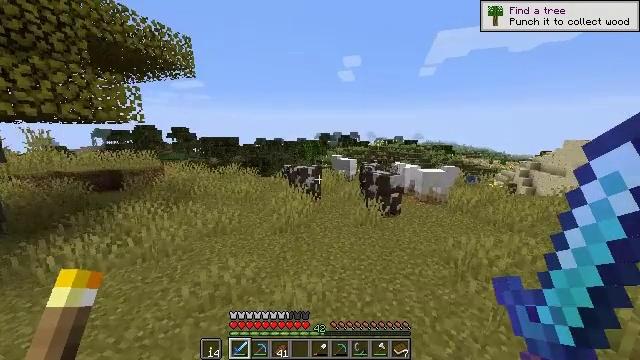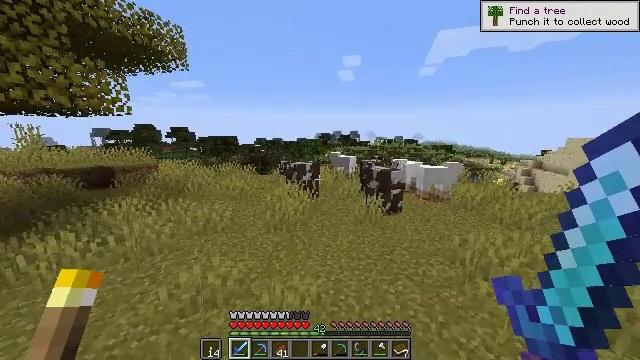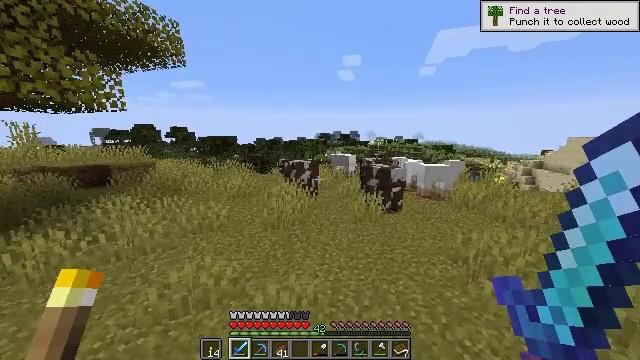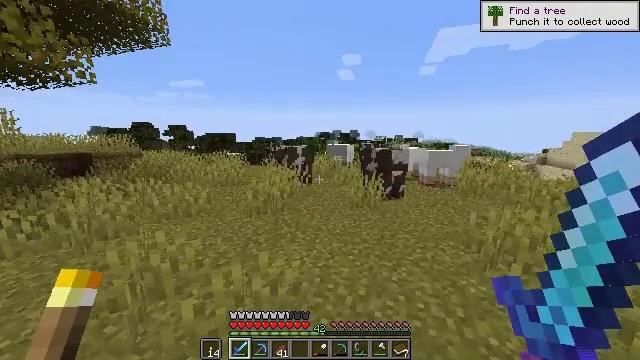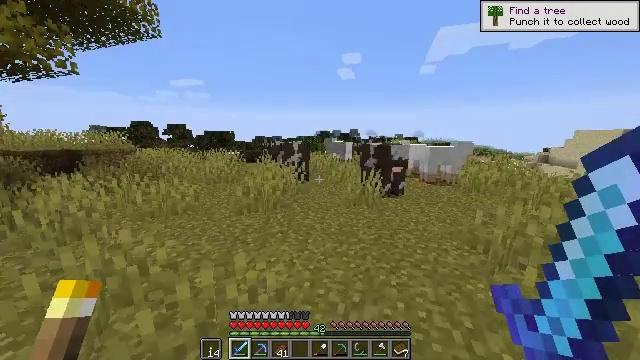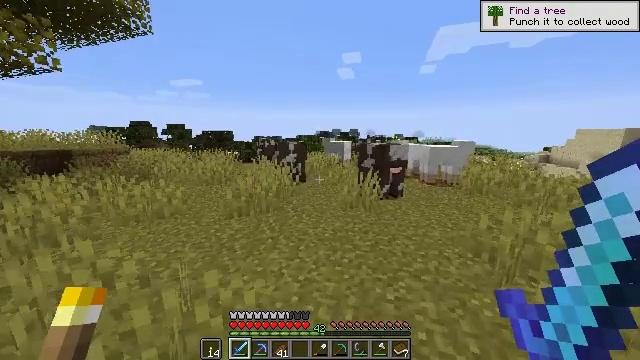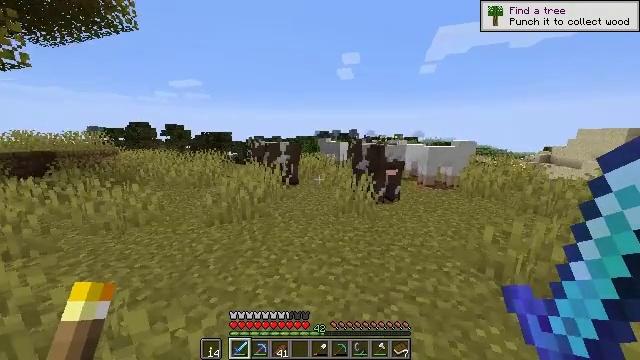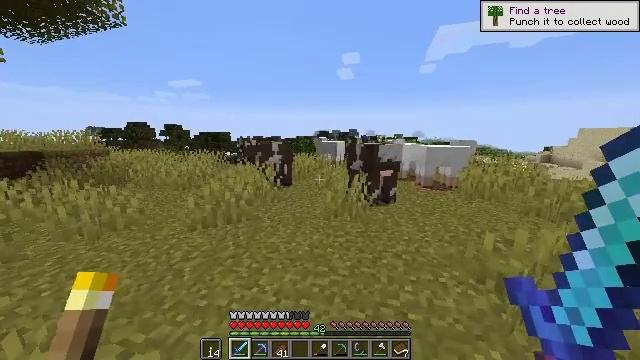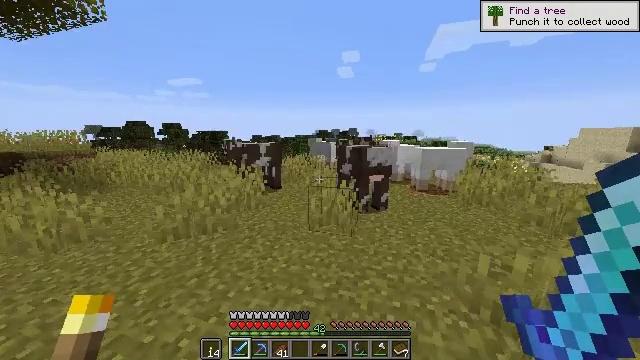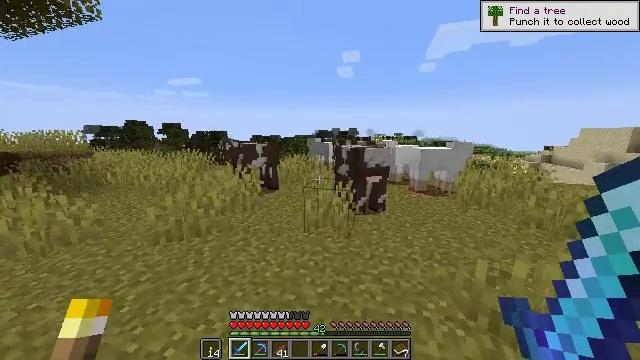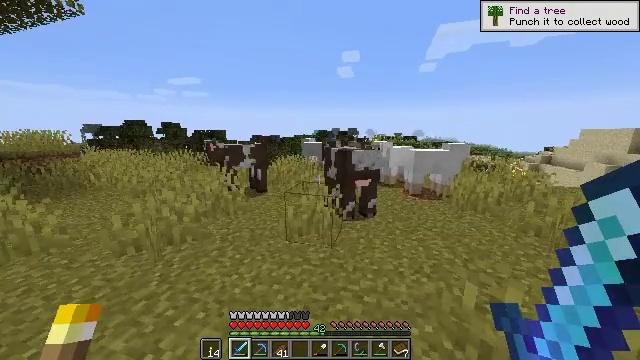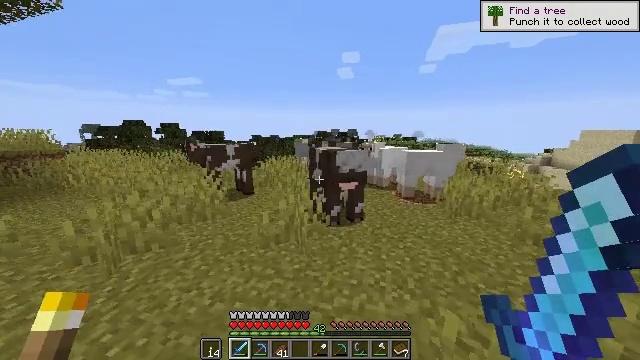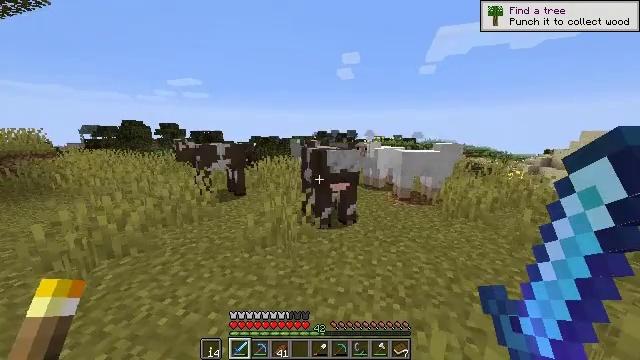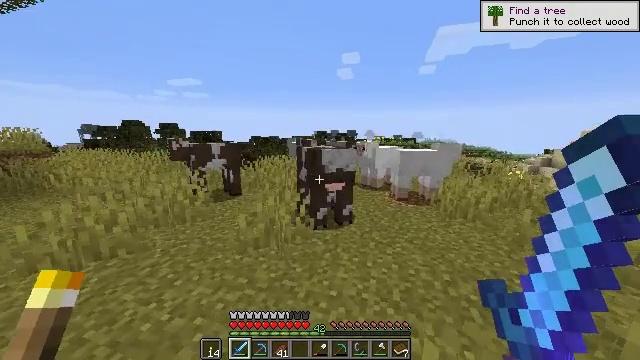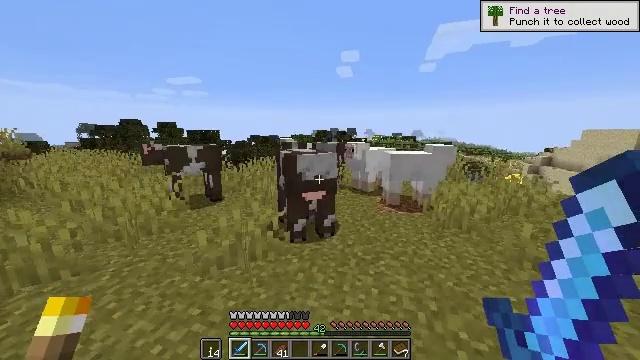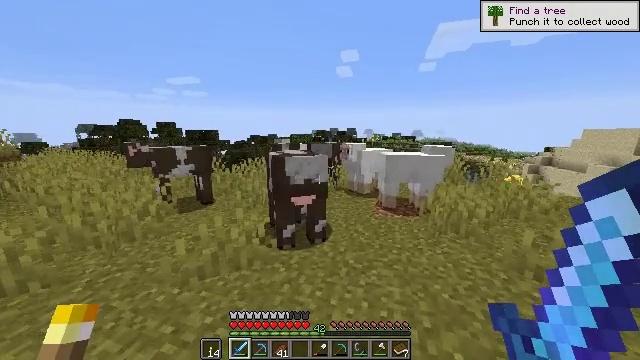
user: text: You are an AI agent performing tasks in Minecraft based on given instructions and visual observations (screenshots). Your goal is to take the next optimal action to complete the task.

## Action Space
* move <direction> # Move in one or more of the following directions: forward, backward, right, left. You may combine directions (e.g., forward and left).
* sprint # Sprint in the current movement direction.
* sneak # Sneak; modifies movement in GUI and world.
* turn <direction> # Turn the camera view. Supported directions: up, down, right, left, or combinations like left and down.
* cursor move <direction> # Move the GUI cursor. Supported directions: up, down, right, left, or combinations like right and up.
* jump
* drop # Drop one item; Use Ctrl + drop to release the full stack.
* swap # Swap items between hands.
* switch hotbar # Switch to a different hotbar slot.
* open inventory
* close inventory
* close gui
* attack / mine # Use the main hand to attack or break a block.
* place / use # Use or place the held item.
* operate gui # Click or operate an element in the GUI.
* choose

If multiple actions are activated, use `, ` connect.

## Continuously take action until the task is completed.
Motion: motion action
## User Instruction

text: Gather the enchanting table for reuse.
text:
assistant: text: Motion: move forward and move right, sprint
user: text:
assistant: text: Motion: move forward and move right, sprint
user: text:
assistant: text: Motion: move forward and move right, sprint
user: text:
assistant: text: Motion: move forward and move right, sprint
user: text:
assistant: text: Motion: move forward and move right, sprint
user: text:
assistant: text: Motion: move forward and move right, sprint
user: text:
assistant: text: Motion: move forward and move right, sprint
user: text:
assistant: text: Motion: move forward and move right, sprint
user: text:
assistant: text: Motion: move forward and move right, sprint
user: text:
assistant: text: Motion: move forward and move right, sprint
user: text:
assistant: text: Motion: move forward and move right, sprint
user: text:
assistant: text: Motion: move forward and move right, sprint
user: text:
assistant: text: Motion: move forward and move right, sprint
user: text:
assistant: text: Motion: move forward and move right, sprint
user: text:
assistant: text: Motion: move forward and move right, sprint
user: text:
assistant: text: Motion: move forward and move right, sprint
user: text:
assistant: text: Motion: move forward and move right, sprint
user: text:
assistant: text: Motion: move forward and move right, sprint
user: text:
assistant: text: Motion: move forward and move right, sprint
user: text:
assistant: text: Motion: move forward and move right, sprint
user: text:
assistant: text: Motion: move forward and move right, sprint
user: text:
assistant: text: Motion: move forward and move right, sprint
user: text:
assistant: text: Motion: move forward and move right, sprint
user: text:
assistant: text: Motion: move forward and move right, sprint
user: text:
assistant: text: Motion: move forward and move right, sprint
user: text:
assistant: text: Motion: move forward and move right, sprint, turn right and down
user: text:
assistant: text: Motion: move forward and move right, sprint, turn right and down
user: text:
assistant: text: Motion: move forward and move right, sprint
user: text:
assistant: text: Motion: move forward and move right, sprint
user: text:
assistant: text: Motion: move forward and move right, sprint